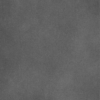
Label: dusty